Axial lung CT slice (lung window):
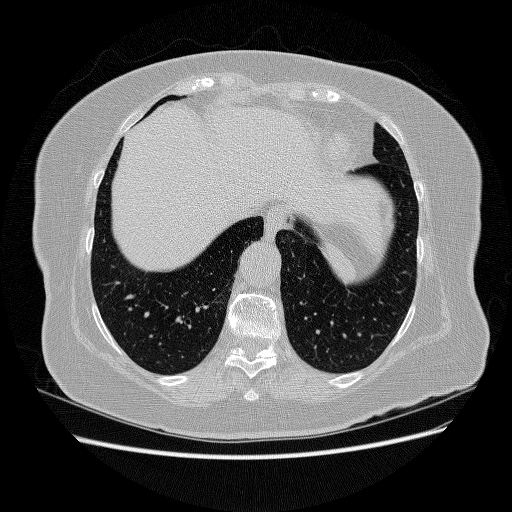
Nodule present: no